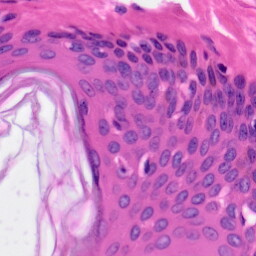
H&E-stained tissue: Skin